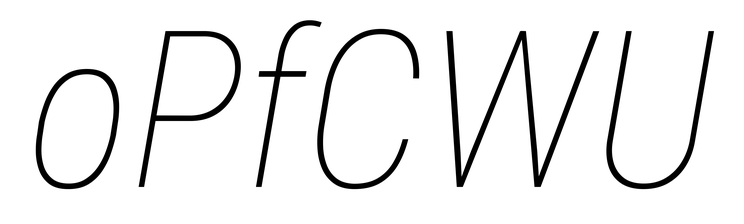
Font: Roboto-Italic_Condensed_Thin_Italic